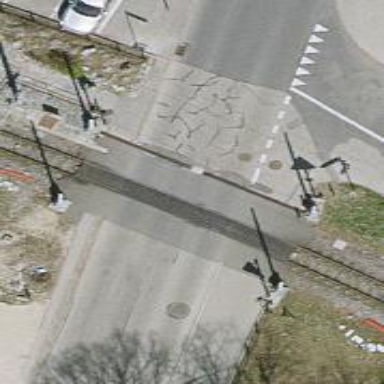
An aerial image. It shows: Level railway crossing with lights and barriers.